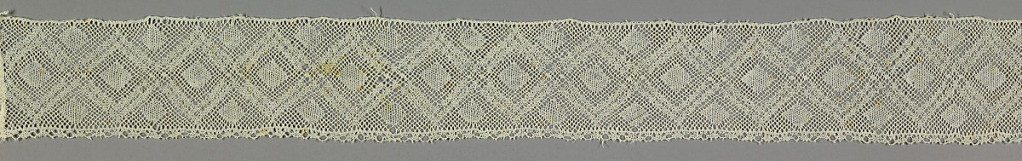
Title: Edging
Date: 19th century
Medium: linen Technique: bobbin lace
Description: Provincial style lace or early student work.